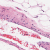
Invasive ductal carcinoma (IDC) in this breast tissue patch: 0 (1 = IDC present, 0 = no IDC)